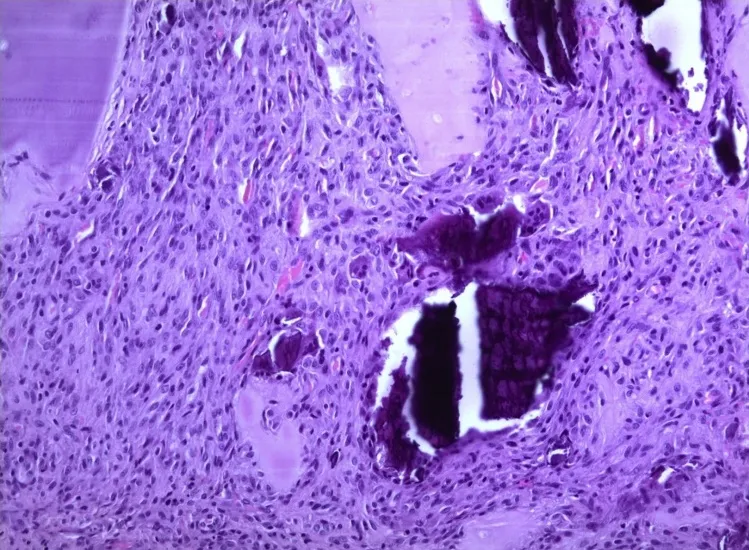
Histopathological analysis at 100x magnification. The arrow indicates a multinucleated giant cell.
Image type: pathology (h&e)